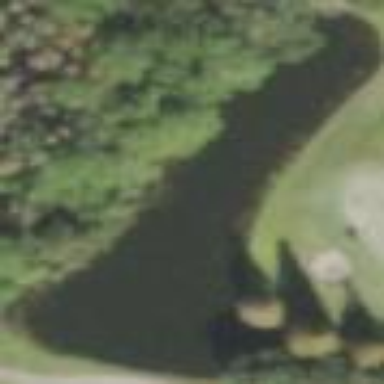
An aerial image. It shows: Pond surrounded by natural water.